Aerial crown-view tile of a tropical tree (Barro Colorado Island, Panama), acquired 20250124:
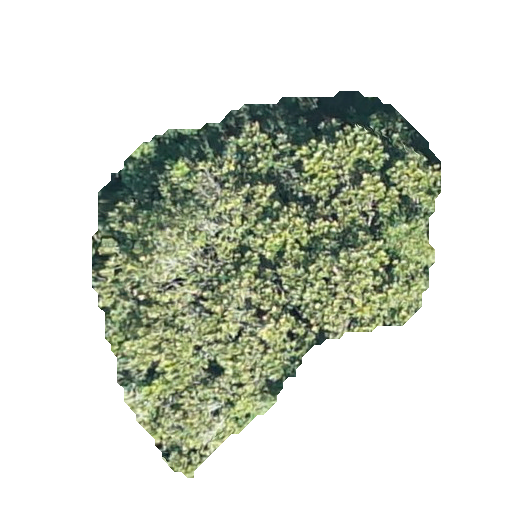
Species: Anacardium excelsum
GBIF accepted scientific name: Anacardium excelsum
Crown area: 130.916 m²